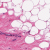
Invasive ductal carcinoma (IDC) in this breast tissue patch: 0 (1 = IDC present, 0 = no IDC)